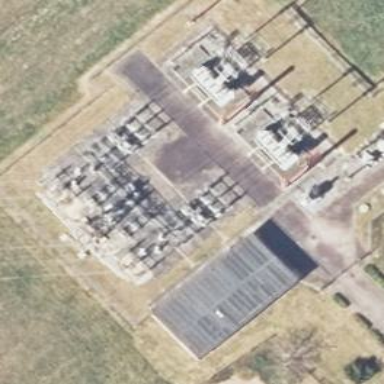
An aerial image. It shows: Outdoor distribution substation.